高一 · 立体几何学
球的两个平行截面的面积分别为 $5 \pi$ 和 $8 \pi$, 它们位于球心的同一侧, 且距离为 1 , 那么这个球的半径是
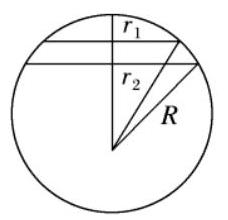
答案: 3
解析: 所示, $\because$ 两个平行截面的面积分别为 $5 \pi 、 8 \pi, \therefore$ 两个截面圆的半径分别为 $r_{1}=\sqrt{5}$,

$r_{2}=2 \sqrt{2}$.

$\because$ 球心到两个截面的距离

$d_{1}=\sqrt{R^{2}-r_{1}^{2}}, \quad d_{2}=\sqrt{R^{2}-r_{2}^{2}}$,

$\therefore d_{1}-d_{2}=\sqrt{R^{2}-5}-\sqrt{R^{2}-8}=1$,

$\therefore R^{2}=9, \quad \therefore R=3$.